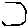
Label: hexagon